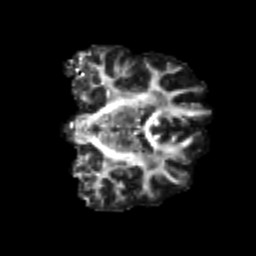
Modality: FA
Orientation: coronal
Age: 20
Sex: male
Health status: healthy
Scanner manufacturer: philips
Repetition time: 7.39 s
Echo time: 0.08599 s